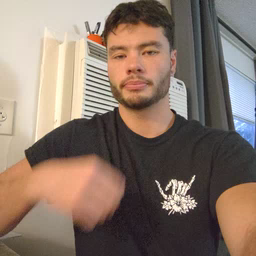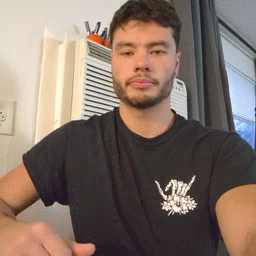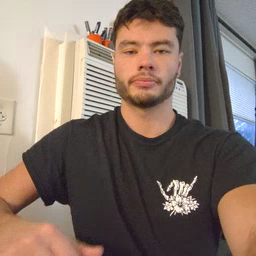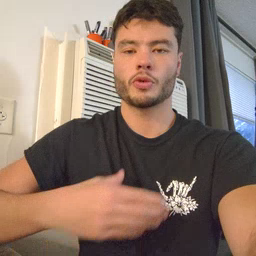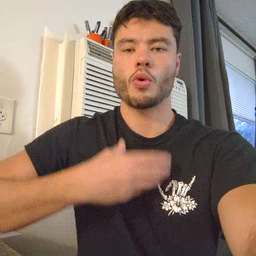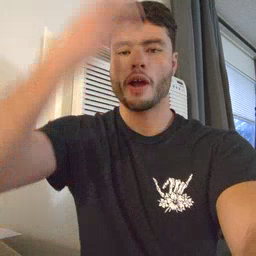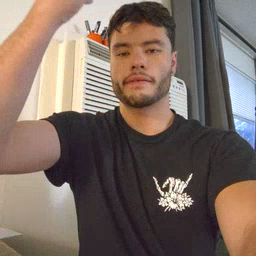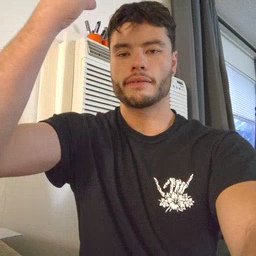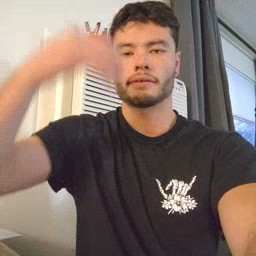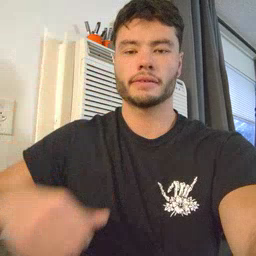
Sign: giraffe